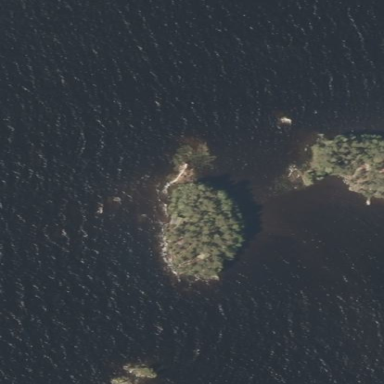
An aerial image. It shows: Image showing island.